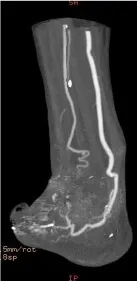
MIP visualisation of the plantar arch arteries. Coronal.
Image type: radiology (ct)